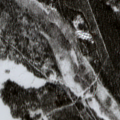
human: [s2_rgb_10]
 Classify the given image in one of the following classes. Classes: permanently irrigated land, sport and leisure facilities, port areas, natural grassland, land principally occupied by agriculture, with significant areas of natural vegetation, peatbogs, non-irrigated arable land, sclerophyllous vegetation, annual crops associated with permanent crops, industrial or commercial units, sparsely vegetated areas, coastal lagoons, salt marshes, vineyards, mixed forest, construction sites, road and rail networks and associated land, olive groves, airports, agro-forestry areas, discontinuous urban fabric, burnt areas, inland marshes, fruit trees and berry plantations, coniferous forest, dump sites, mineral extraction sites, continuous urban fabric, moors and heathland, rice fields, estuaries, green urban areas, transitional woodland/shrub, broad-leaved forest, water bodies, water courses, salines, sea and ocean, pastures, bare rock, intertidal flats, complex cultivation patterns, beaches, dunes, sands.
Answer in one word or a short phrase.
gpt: coniferous forest, mixed forest, peatbogs